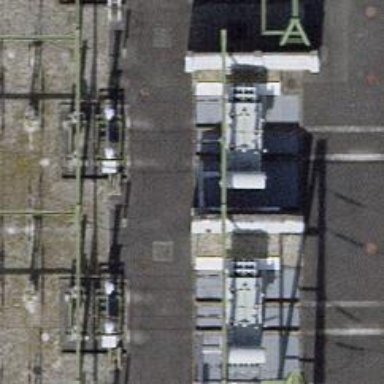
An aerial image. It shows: Insulator used in power systems.